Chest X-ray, AP view. Patient: 72 years old, sex M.
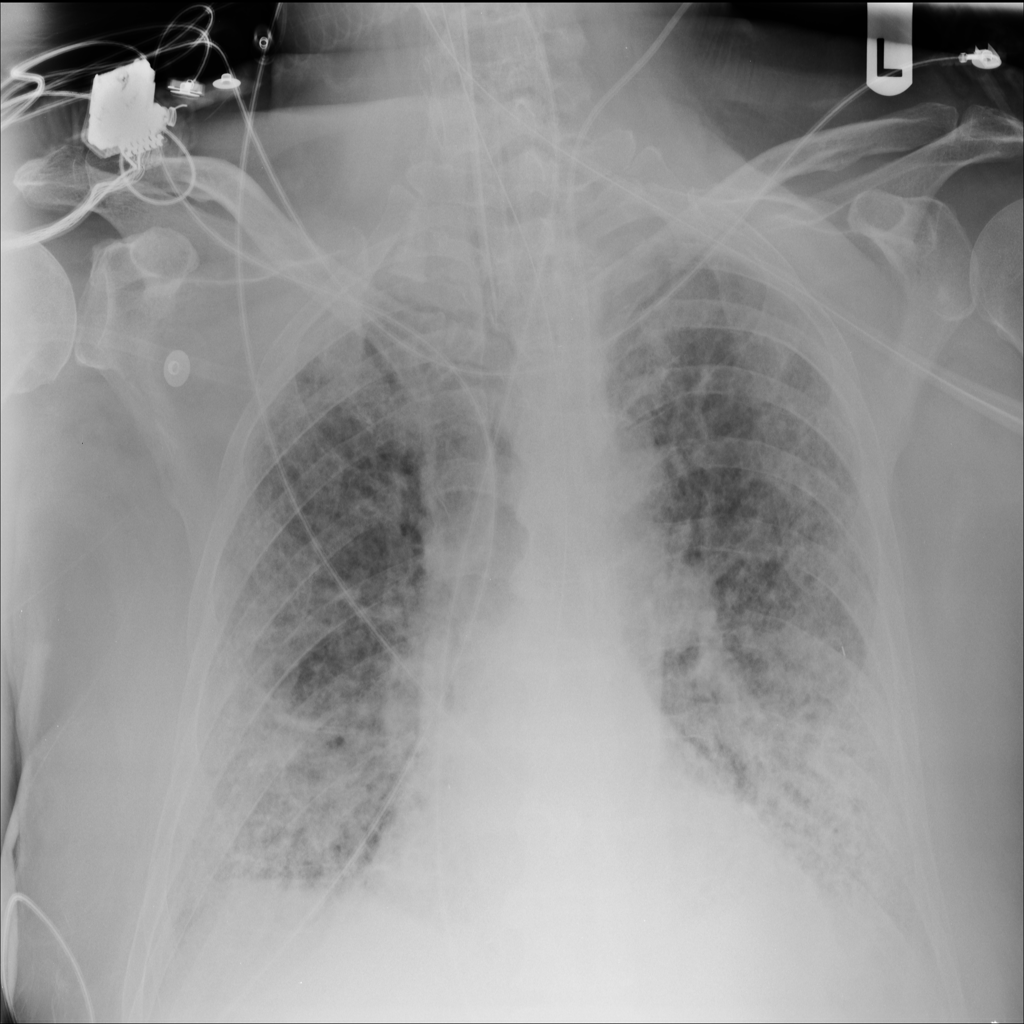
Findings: No Finding